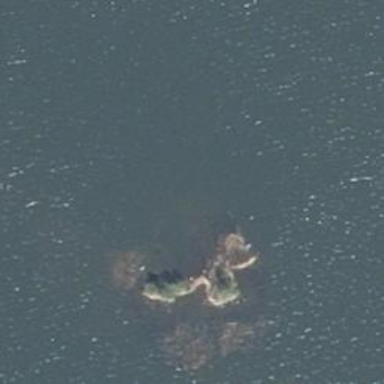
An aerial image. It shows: Islet.